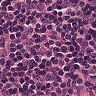
Metastatic tissue present: no